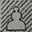
Piece: wP